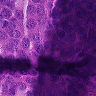
Metastatic tissue present: yes